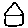
Label: house